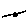
Label: line